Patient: sex M, age 42
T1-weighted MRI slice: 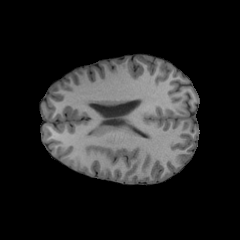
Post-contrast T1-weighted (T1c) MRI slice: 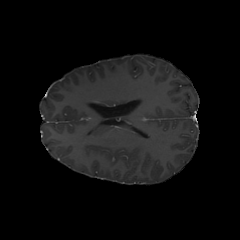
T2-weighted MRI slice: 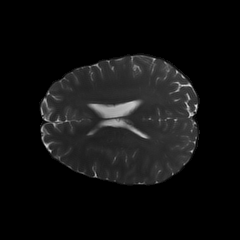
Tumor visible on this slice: no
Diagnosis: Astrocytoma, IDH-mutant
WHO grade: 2